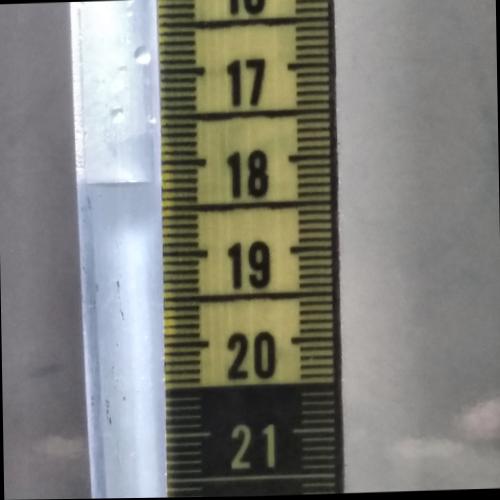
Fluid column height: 18.2 cm